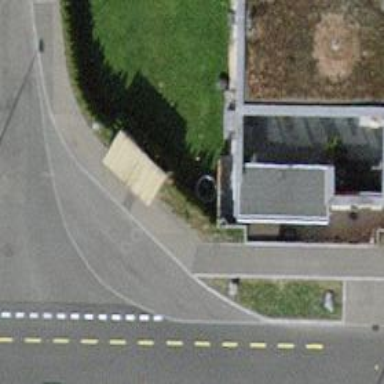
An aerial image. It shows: Black bench.